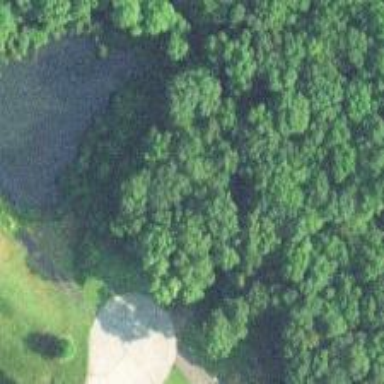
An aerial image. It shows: Peaceful pond surrounded by nature.